Field crop: maize
Growth stage: 2
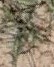
Species: salsola